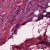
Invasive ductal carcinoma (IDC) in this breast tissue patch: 1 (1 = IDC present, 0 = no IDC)